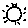
Label: sun